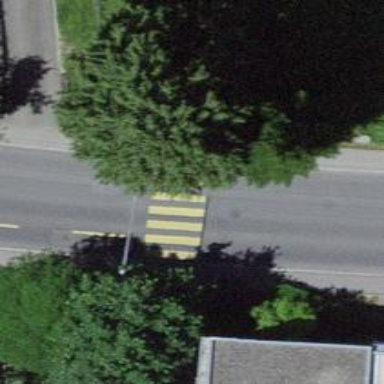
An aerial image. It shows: Zebra crossing on the road.